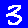
Digit: 3